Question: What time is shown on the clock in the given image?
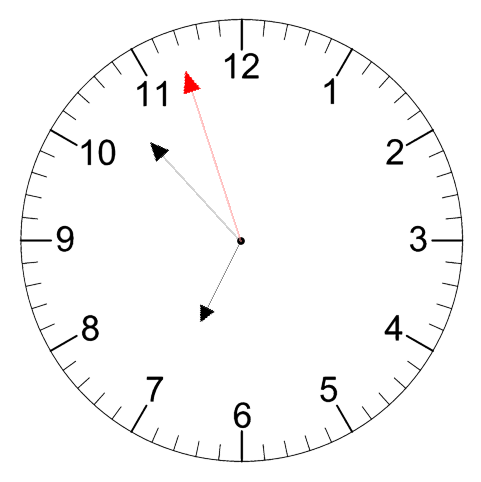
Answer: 06:52:57